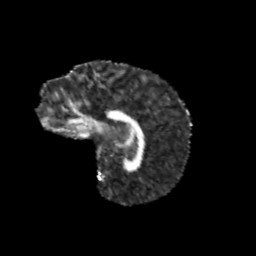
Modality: FA
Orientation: sagittal
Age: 12
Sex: female
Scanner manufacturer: siemens
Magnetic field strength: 3 T
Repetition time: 3.8 s
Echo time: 0.07 s